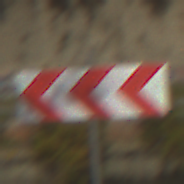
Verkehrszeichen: RichtungstafelnInKurvenGrossRechts
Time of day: MorningAfternoon
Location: Outdoor (Suburban)
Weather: PartlyCloudy
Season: NotSpecified
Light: Natural